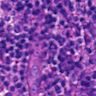
Metastatic tissue present: no